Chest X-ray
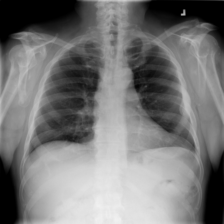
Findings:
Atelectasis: negative
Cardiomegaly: negative
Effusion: negative
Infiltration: negative
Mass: negative
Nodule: negative
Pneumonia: negative
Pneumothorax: negative
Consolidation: negative
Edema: negative
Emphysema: negative
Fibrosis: negative
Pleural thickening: negative
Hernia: negative